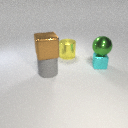
large brown metal cube above large gray rubber cylinder